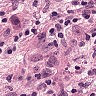
Metastatic tissue present: yes